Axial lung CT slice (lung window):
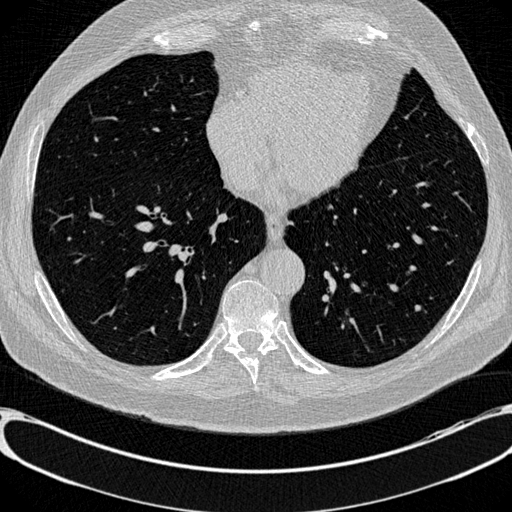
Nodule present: yes
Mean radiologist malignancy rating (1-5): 2